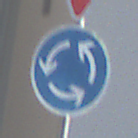
Verkehrszeichen: Kreisverkehr
Zusatzzeichen oben: VorfahrtGewaehren
Umgebung: Outdoor, Urban
Tageszeit: MorningAfternoon
Wetter: Clear
Licht: Natural
Jahreszeit: NotSpecified
Kontrast: HighContrast